Question: Edit: Cleaned up the code and the player (on Github) a little so it's easier to set the frequency
I'm <URL> algorithm, but I can't get the string to tune properly. Does anyone have any idea?
As linked above, the code is on Github: <URL>.
Wiki has the following diagram:

So essentially, I generate the noise, which then gets output and sent to a delay filter simultaneously. The delay filter is connected to a low-pass filter, which is then mixed with the output. According to Wikipedia, the delay should be of N samples, where N is the sampling frequency divided by the fundamental frequency ('N = f_s/f_0').
Excerpts from my code:
Generating the noise ('bufferSize' is 2048, but that shouldn't matter too much)
'''
var buffer = context.createBuffer(1, bufferSize, context.sampleRate);
var bufferSource = context.createBufferSource();
bufferSource.buffer = buffer;
var bufferData = buffer.getChannelData(0);
for (var i = 0; i < delaySamples+1; i++) {
bufferData[i] = 2*(Math.random()-0.5); // random noise from -1 to 1
}
'''
Create a delay node
'''
var delayNode = context.createDelayNode();
'''
We need to delay by 'f_s/f_0' samples. However, the delay node takes the delay in seconds, so we need to divide that by the samples per second, and we get '(f_s/f_0) / f_s', which is just '1/f_0'.
'''
var delaySeconds = 1/(frequency);
delayNode.delayTime.value = delaySeconds;
'''
Create the lowpass filter (the frequency cutoff, as far as I can tell, shouldn't affect the frequency, and is more a matter of whether the string "sounds" natural):
'''
var lowpassFilter = context.createBiquadFilter();
lowpassFilter.type = lowpassFilter.LOWPASS; // explicitly set type
lowpassFilter.frequency.value = 20000; // make things sound better
'''
Connect the noise to the output and the delay node ('destination = context.destination' and was defined earlier):
'''
bufferSource.connect(destination);
bufferSource.connect(delayNode);
'''
Connect the delay to the lowpass filter:
'''
delayNode.connect(lowpassFilter);
'''
Connect the lowpass to the output and back to the delay*:
'''
lowpassFilter.connect(destination);
lowpassFilter.connect(delayNode);
'''
Does anyone have any ideas? I can't figure out whether the issue is my code, my interpretation of the algorithm, my understanding of the API, or (though this is least likely) an issue with the API itself.
---
*Note that on Github, there's actually a Gain Node between the lowpass and the output, but this doesn't really make a big difference in the output.
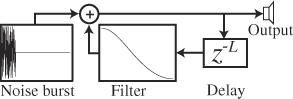
Answer: Here's what I think is the problem. I don't think the 'DelayNode' implementation is designed to handle such tight feedback loops. For a 441 Hz tone, for example, that's only 100 samples of delay, and the 'DelayNode' implementation probably processes its input in blocks of 128 or more. 'delayTime'
EDIT/UPDATE: As I state in a comment below, the actual problem is that a DelayNode in a cycle adds 128 sample frames between output and input, so that the observed delay is '128 / sampleRate' seconds longer than specified.
My advice (and what I've begun to do) is to implement the whole Karplus-Strong including your own delay line in a 'JavaScriptNode' (now known as a 'ScriptProcessorNode'). It's not hard and I'll post my code once I get rid of an annoying bug that can't possibly exist but somehow does.
Incidentally, the tone you (and I) get with a 'delayTime' of '1/440' (which is supposed to be an A) seems to be a G, two semitones below where it should be. Doubling the frequency raises it to a B, four semitones higher. (I could be off by an octave or two - kind of hard to tell.) Probably one could figure out what's going on (mathematically) from a couple more data points like this, but I won't bother.
EDIT: Here's my code, certified bug-free.
'''
var context = new webkitAudioContext();
var frequency = 440;
var impulse = 0.001 * context.sampleRate;
var node = context.createJavaScriptNode(4096, 0, 1);
var N = Math.round(context.sampleRate / frequency);
var y = new Float32Array(N);
var n = 0;
node.onaudioprocess = function (e) {
var output = e.outputBuffer.getChannelData(0);
for (var i = 0; i < e.outputBuffer.length; ++i) {
var xn = (--impulse >= 0) ? Math.random()-0.5 : 0;
output[i] = y[n] = xn + (y[n] + y[(n + 1) % N]) / 2;
if (++n >= N) n = 0;
}
}
node.connect(context.destination);
'''